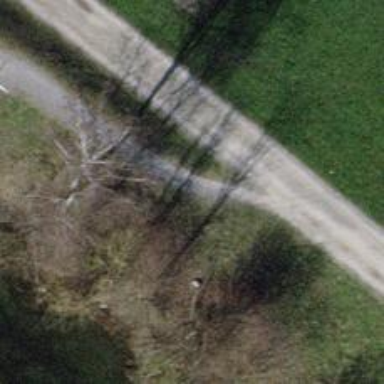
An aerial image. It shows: Path with fine gravel surface.